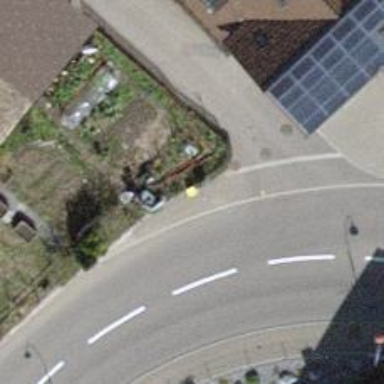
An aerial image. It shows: Post box.